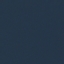
Land use / land cover: SeaLake